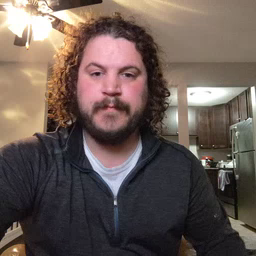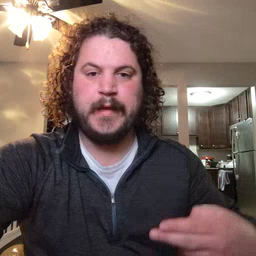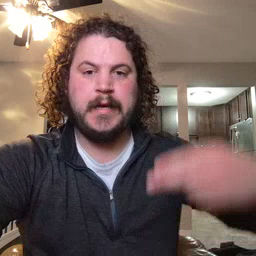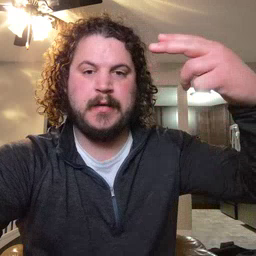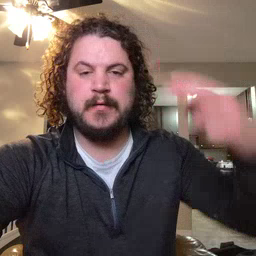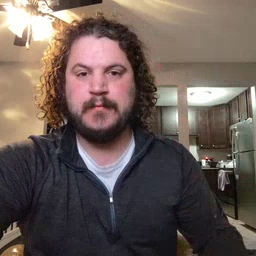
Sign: high